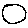
Label: circle